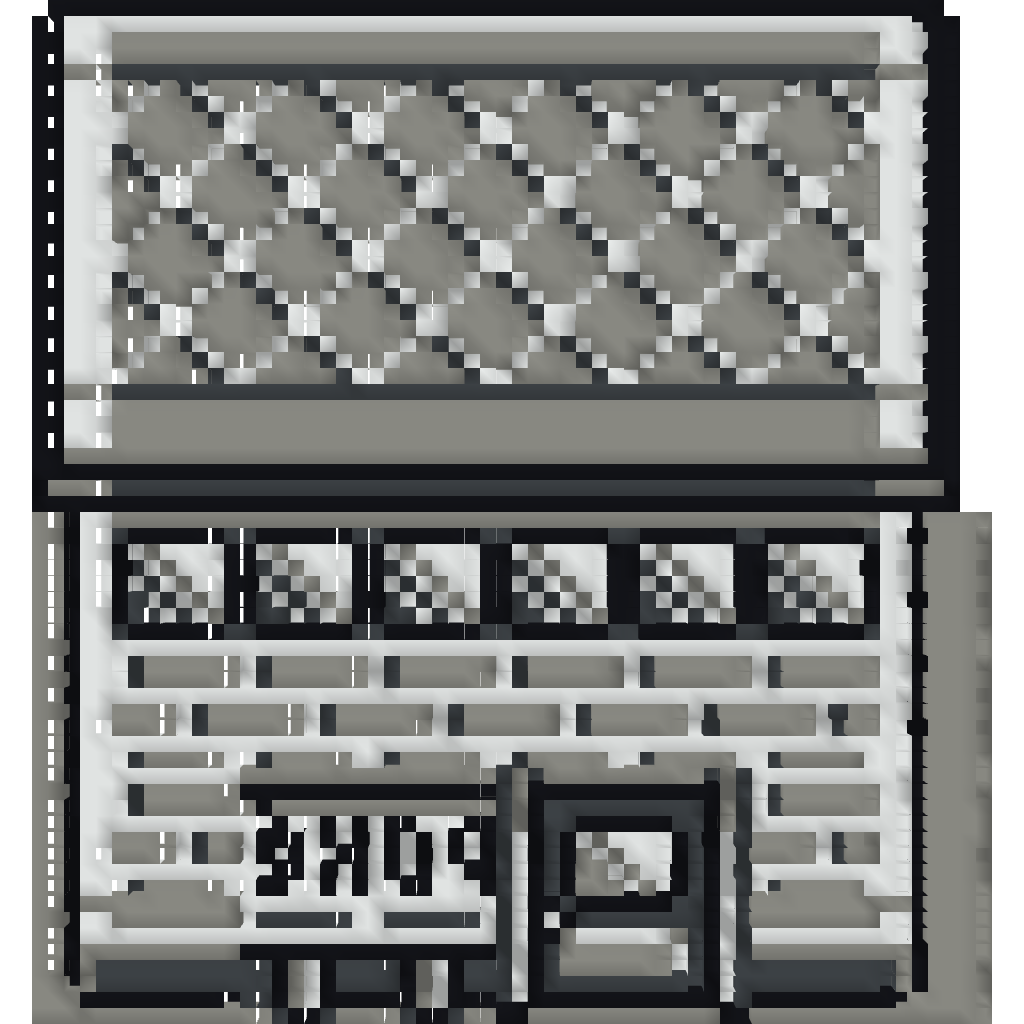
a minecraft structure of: PokéCenter 8-Bit POKÈMON RED